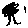
Label: tree